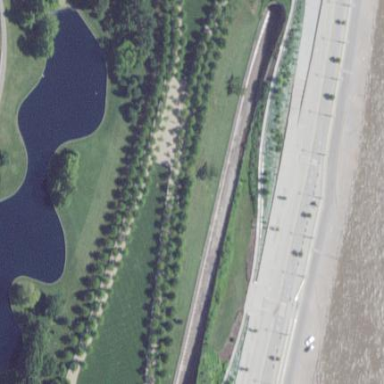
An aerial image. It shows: Retaining wall.